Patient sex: F
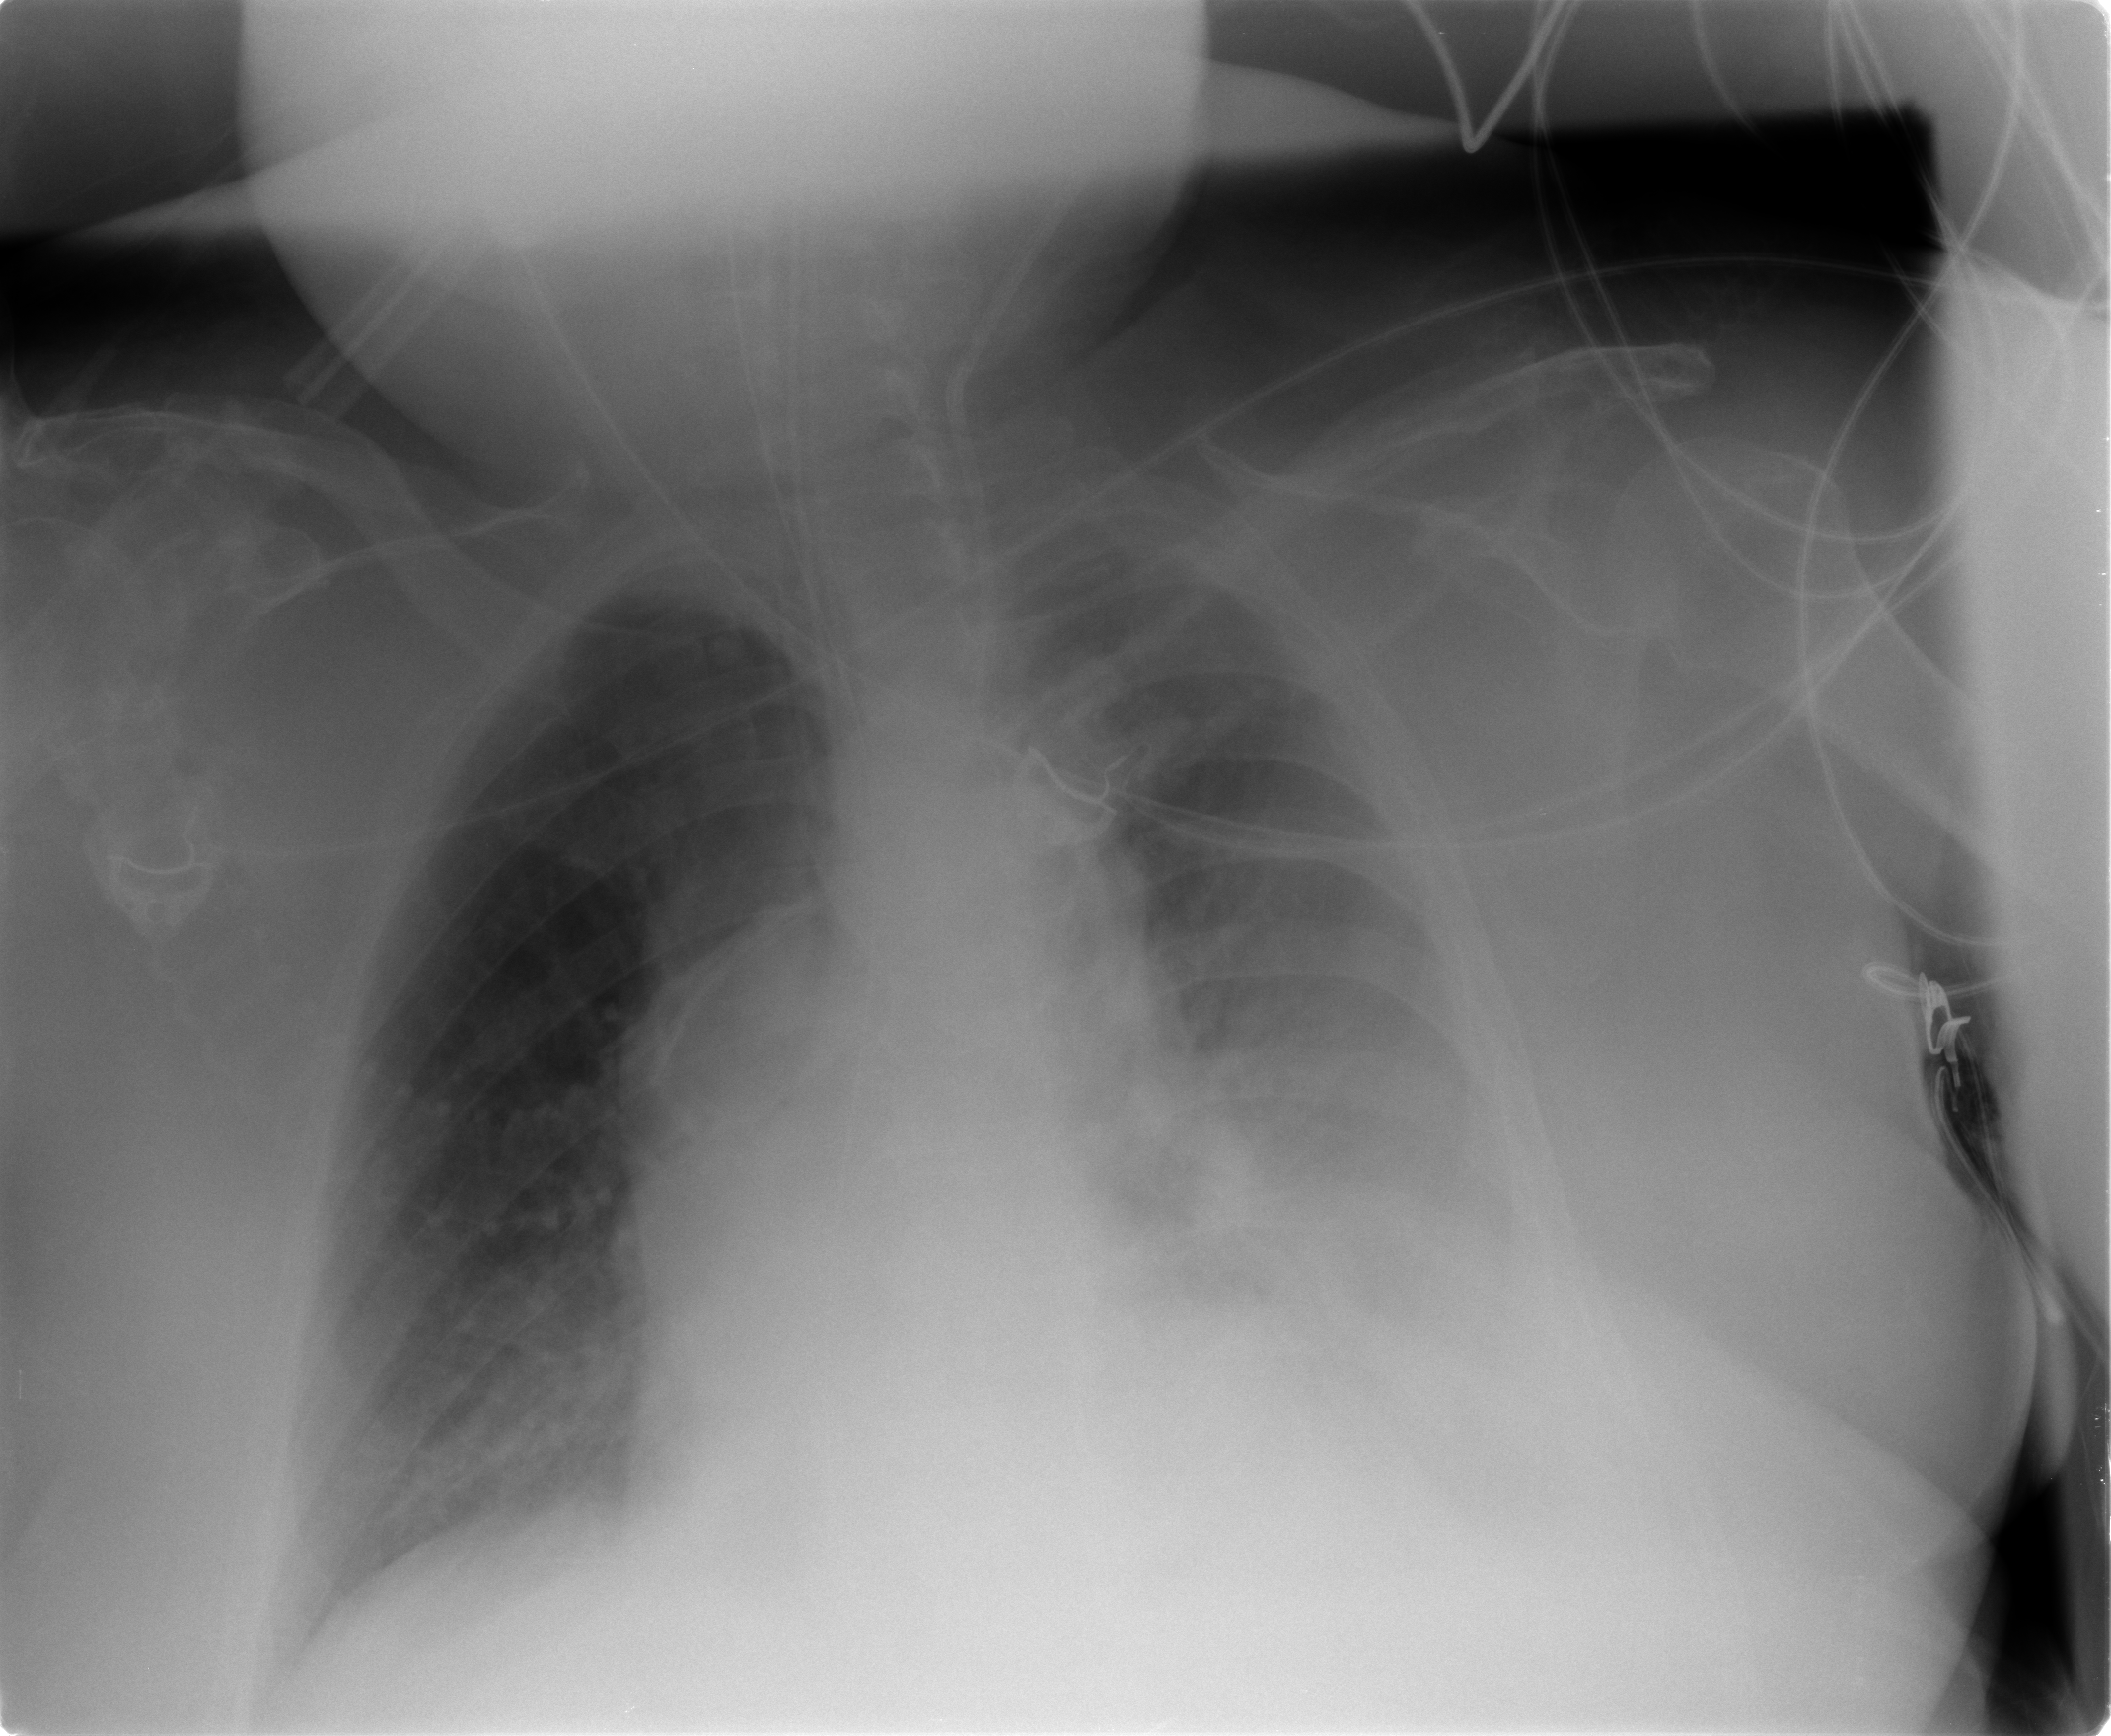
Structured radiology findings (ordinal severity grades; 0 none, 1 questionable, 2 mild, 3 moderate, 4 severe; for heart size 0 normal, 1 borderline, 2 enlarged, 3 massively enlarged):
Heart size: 0
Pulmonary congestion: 2
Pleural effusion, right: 1
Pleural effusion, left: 3
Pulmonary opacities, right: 1
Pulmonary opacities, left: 0
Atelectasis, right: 2
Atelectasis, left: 2